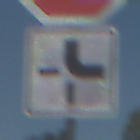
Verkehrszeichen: VerlaufVorfahrtsstrasse4
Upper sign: Stop
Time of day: Midday
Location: Outdoor (Nature)
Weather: Clear
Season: NotSpecified
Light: Natural